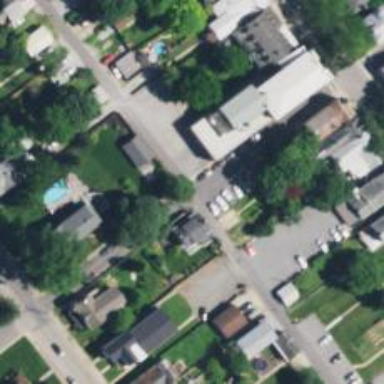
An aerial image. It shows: Alley classified as service road.